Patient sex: M
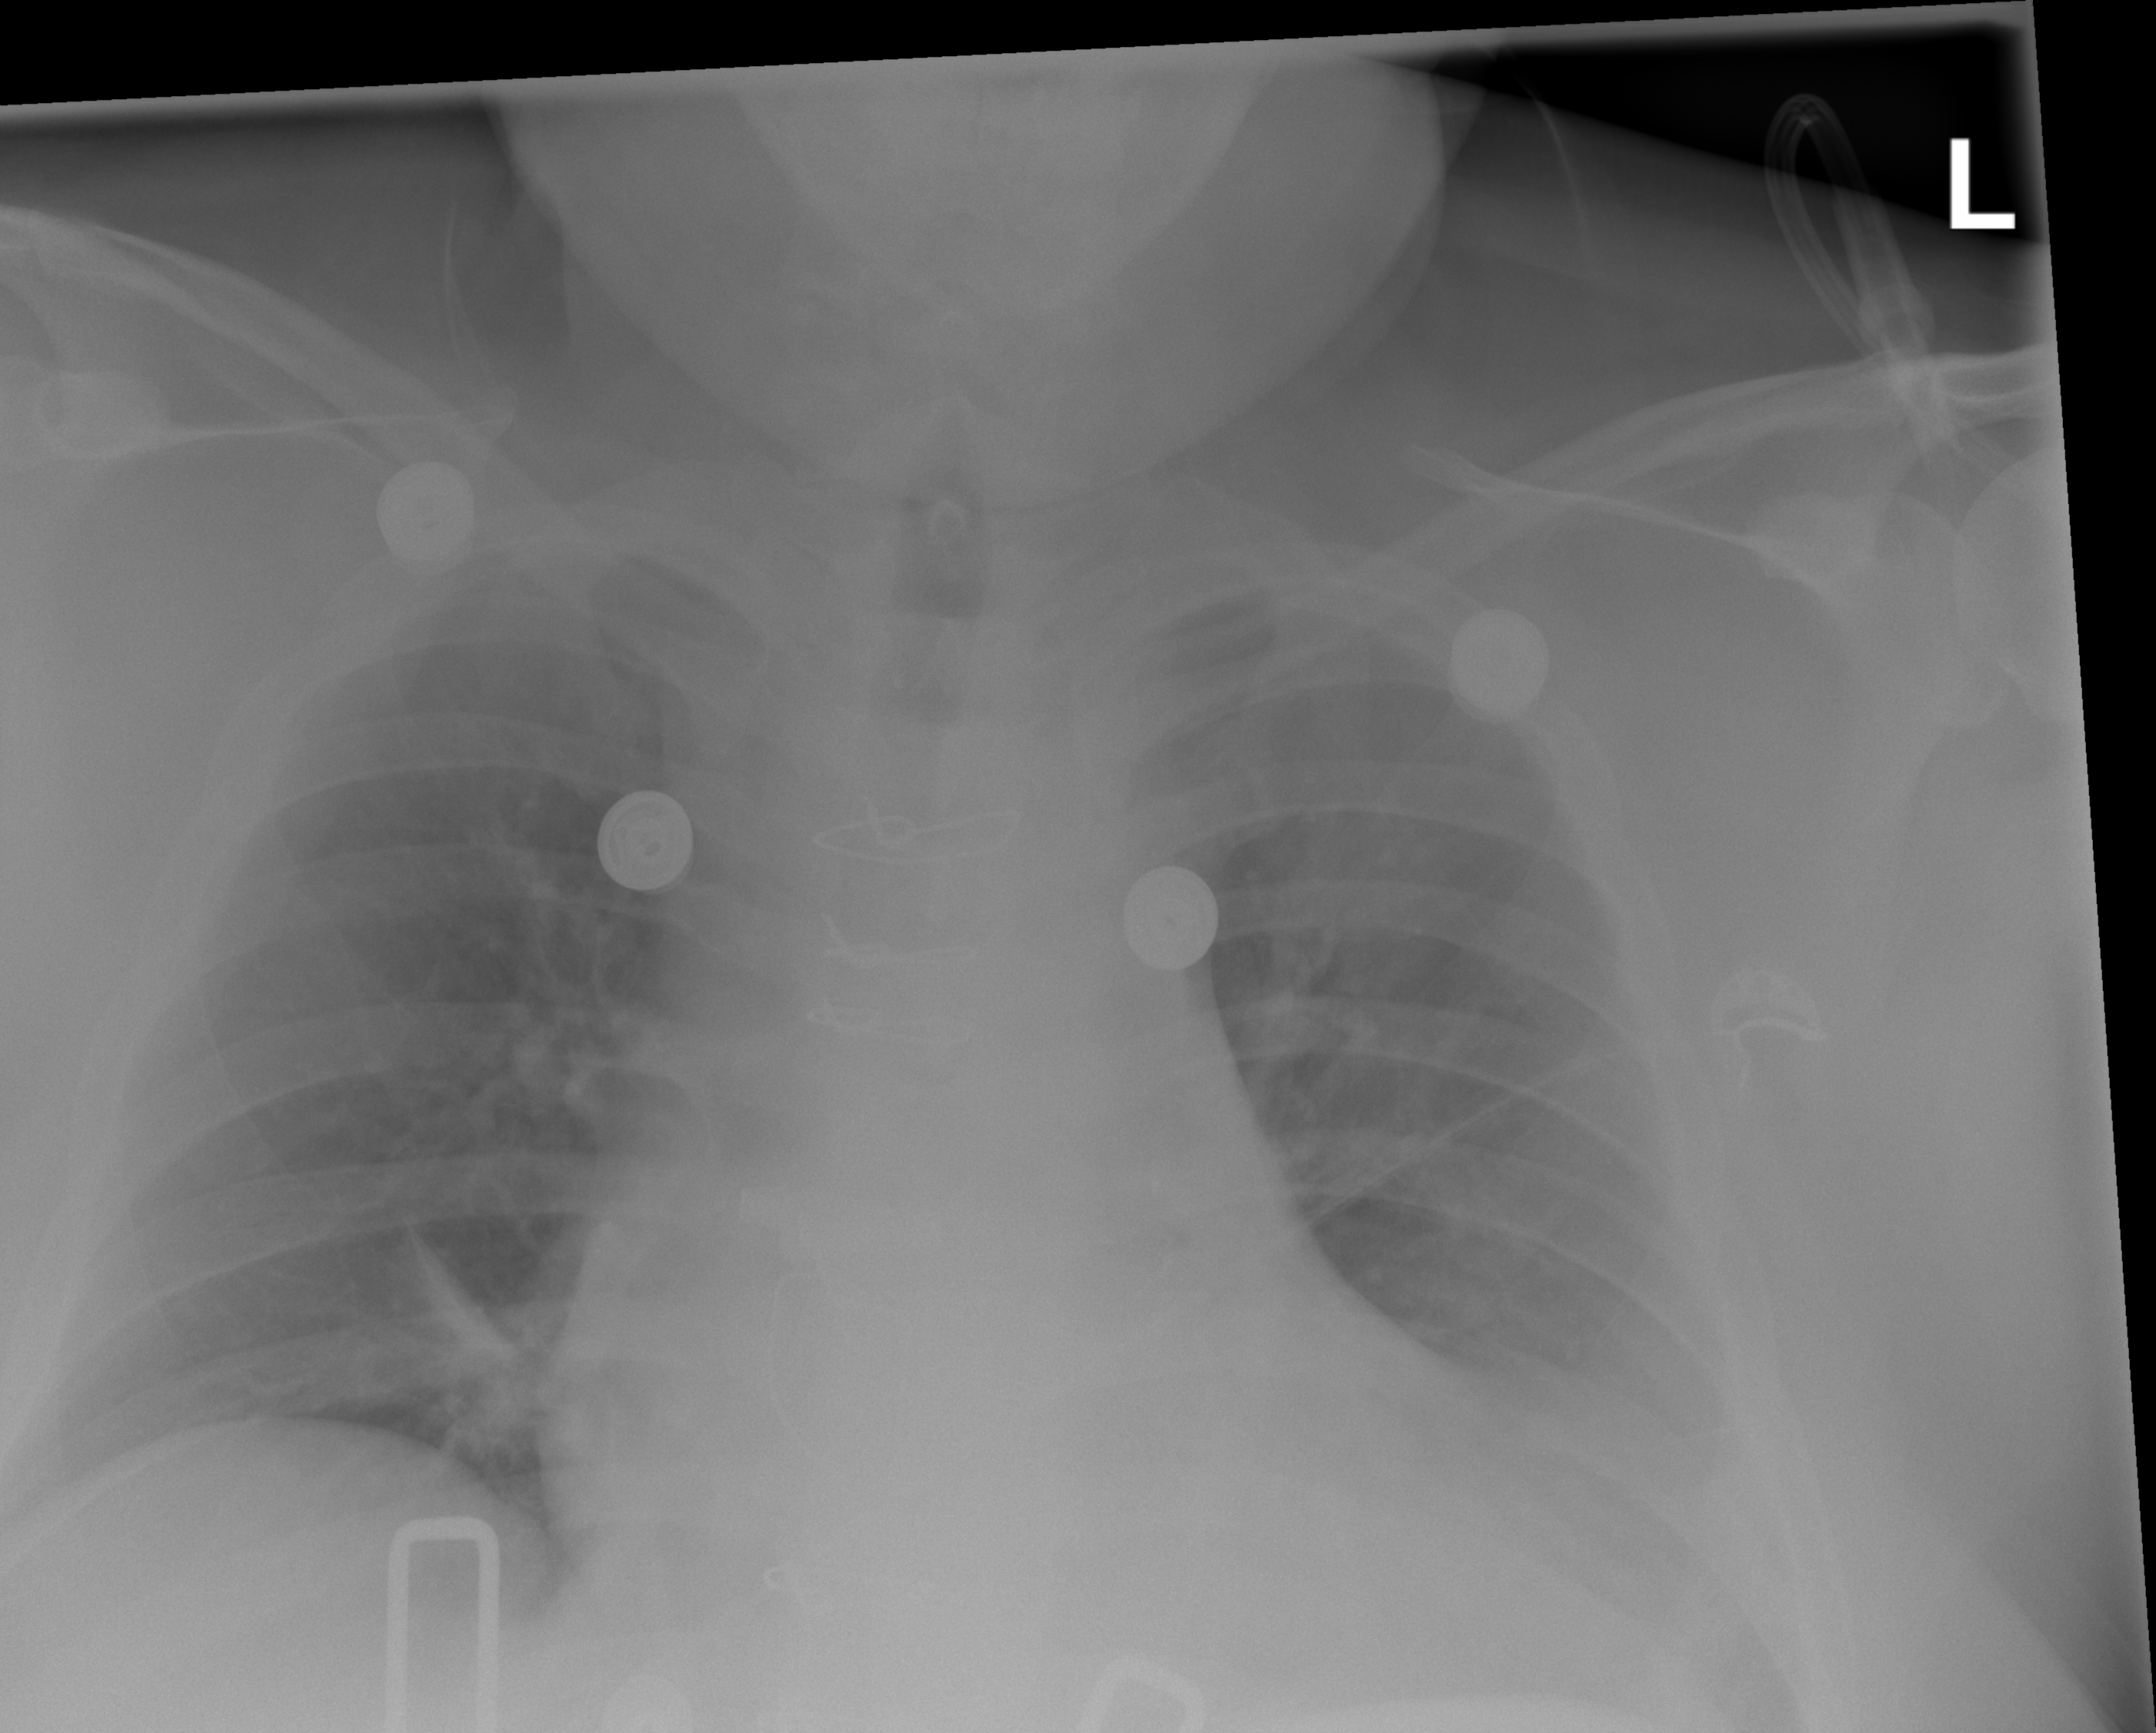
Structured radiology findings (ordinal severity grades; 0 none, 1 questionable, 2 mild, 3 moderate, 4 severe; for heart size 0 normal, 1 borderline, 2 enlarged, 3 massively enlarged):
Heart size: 2
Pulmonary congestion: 0
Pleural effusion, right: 0
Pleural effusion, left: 2
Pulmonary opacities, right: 0
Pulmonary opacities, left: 0
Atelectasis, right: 2
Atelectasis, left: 0